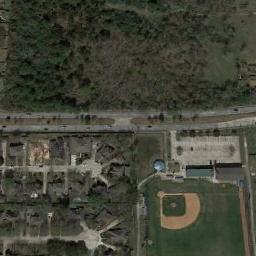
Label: baseball_diamond